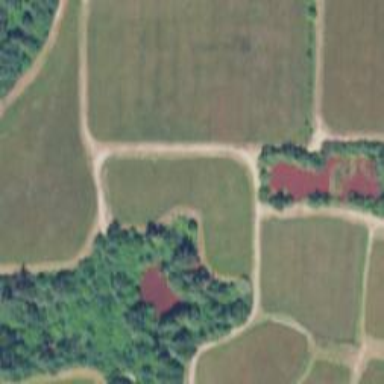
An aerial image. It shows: Farmland with cranberries as the crop.